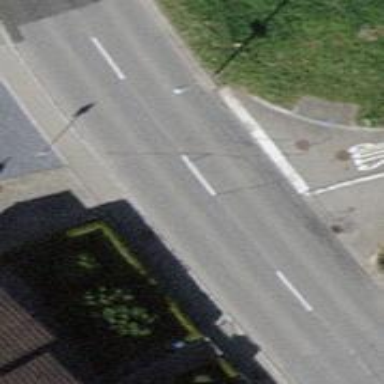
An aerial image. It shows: Asphalt road classified as tertiary.